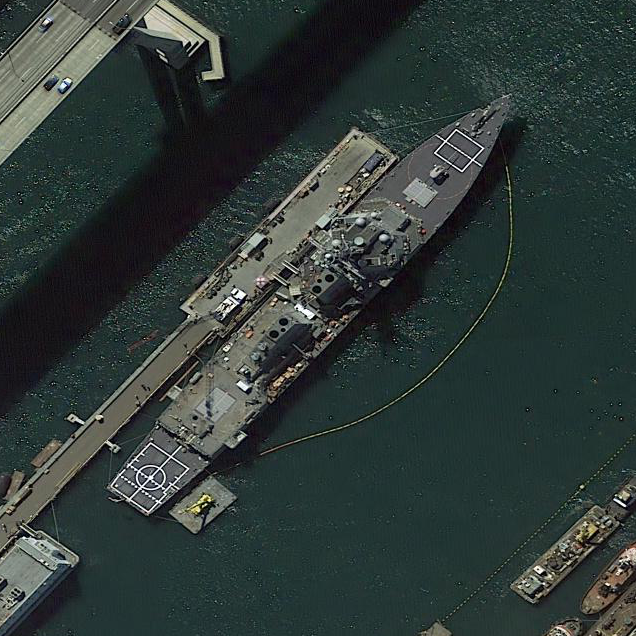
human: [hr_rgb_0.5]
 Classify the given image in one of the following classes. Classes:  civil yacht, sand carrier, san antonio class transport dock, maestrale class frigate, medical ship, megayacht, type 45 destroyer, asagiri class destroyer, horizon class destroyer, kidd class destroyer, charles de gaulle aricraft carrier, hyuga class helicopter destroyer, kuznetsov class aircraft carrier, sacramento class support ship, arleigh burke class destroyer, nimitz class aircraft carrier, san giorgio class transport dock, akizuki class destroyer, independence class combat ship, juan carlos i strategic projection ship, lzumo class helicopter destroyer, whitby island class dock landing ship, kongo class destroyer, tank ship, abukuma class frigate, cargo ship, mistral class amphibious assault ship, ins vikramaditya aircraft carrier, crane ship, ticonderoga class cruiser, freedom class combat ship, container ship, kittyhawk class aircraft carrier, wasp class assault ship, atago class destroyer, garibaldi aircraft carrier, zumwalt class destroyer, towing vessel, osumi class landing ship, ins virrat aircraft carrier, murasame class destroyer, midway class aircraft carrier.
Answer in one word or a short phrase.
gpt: Arleigh Burke class destroyer